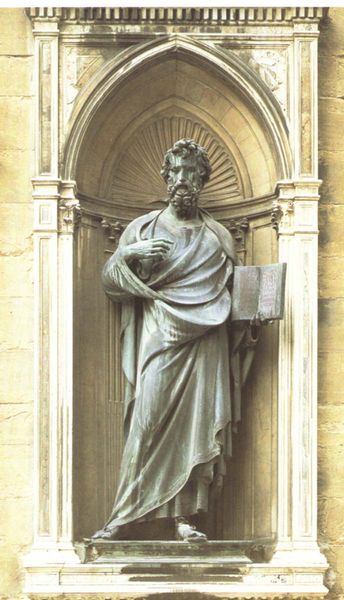
Titel: Hl. Matthäus
Künstler: Lorenzo Ghiberti
Standort: Florenz, Orsanmichele (EU - I - Toskana)
Schlagwörter: hand, mann, umhang, gelb, finger, säulen, weiss, bart, falten, gesicht, stehen, stein, vollbart, sonne, figur, gewand, haare, gotik, renaissance, skulptur, statue, füße, lehrer, pilaster, sandalen, abbild, foto, nische, arkade, moses, philosoph, buch, strahlen, kathedrale, gesims, spitzbogen, toga, griechisch, apsis, florenz, gebote, heiliger, gelehrter, muschel, grieche, petrus, römisch, apostel, evangelist, paulus, muscheldekor, donatello, apside, lz